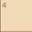
Piece: xx